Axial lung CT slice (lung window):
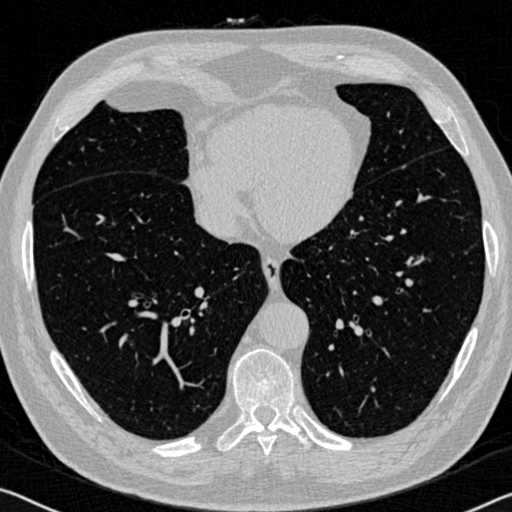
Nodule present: no